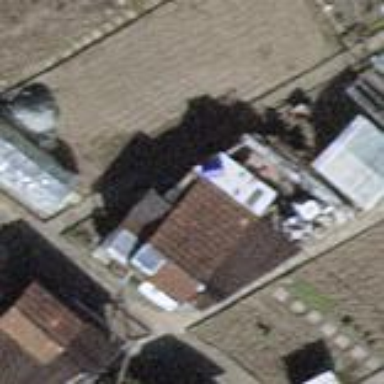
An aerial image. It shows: Shed.